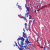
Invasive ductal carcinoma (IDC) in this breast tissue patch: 0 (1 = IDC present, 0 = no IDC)